The plot is a time-scale (wavelet) decomposition of a bearing vibration signal. Diagnose the bearing from this image, choosing from: normal, inner_race, outer_race, ball.
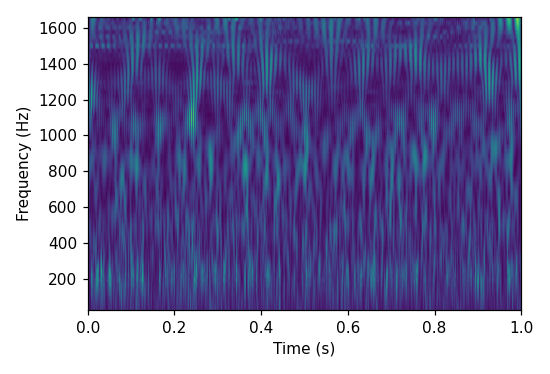
Answer: normal